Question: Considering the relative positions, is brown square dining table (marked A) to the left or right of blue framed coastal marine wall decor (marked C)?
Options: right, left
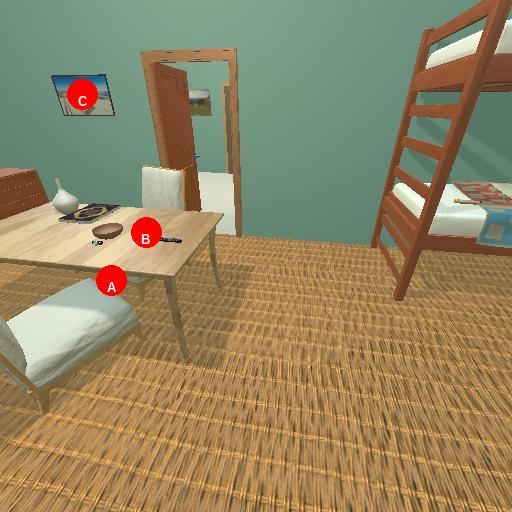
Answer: right